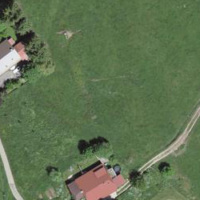
EUNIS habitat code: 24
Species observed at this site:
Campanula glomerata
Salvia pratensis